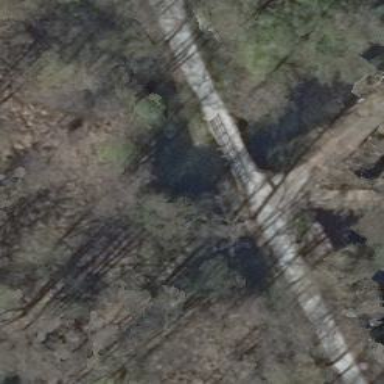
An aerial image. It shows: Path on bridge.